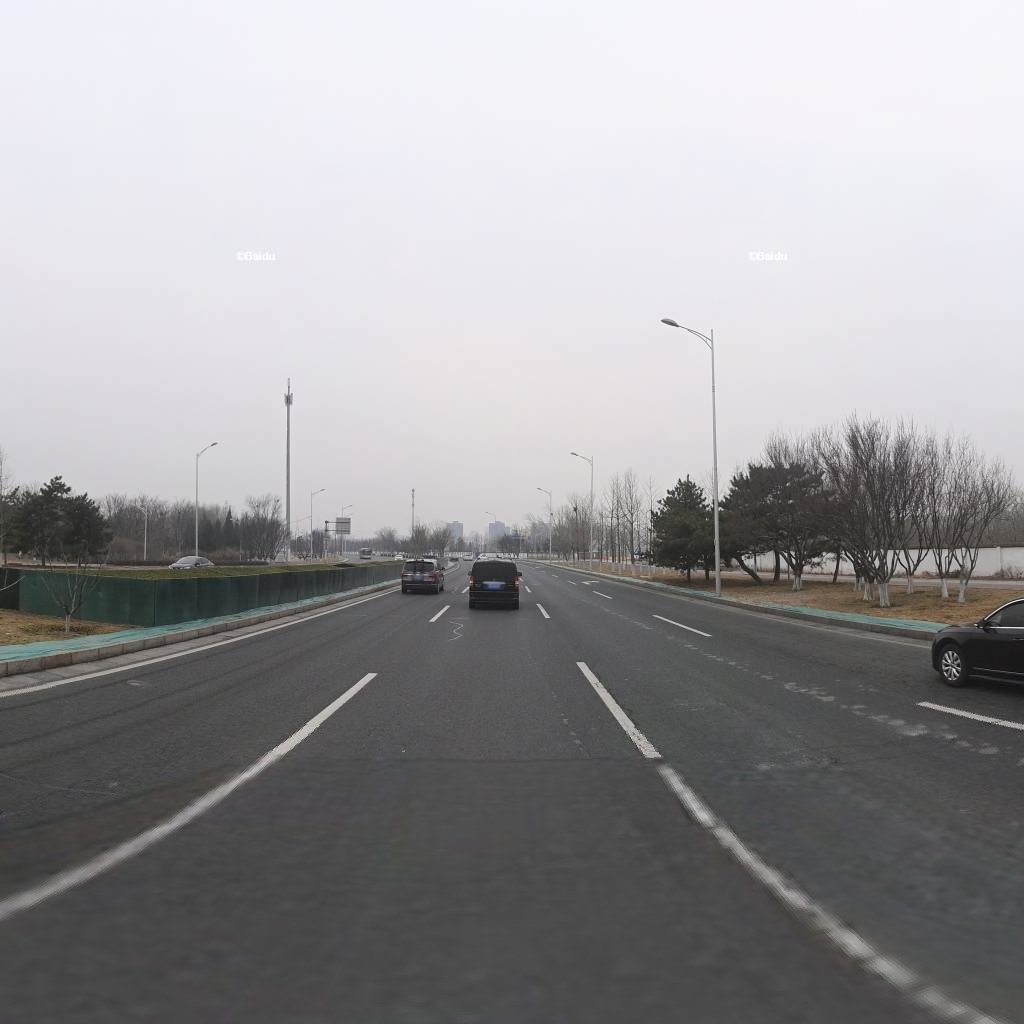
Region: Haidian
Road damage annotations: longitudinal patch, longitudinal patch, transverse patch, transverse crack, transverse crack